Question: In a mobile web application I have recently created there are many anchor tags used throughout. The anchor tags by default have a clickable area that is purely surrounding the text. I am looking to try and expand this area without affecting the position of the anchor tag at all.

The black border shows the current clickable area and the red border shows the clickable area I would much prefer. The first thing you think of is to add padding, but this moves the tag which is the whole reason what I'm asking is a problem. How can I expand the clickable area of all the anchor tags in the application without affecting their positions?
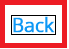
Answer: You can use an absolute positionned pseudo element to increase space where a link stands.
<URL>:
'''
a {
display:inline-block;
position:relative;
border:solid;
}
a:before {
content:'';
position:absolute;
top:-1em;
left:-1em;
right:-1em;
bottom:-1em;
border:solid red;
}
'''
This a technique that can be usefull for menus that close too easily because submenu is too much on the edge.